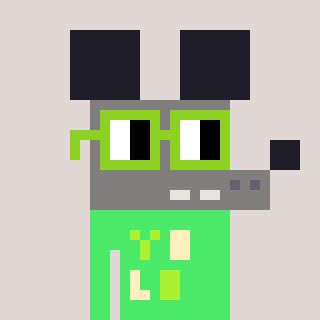
a pixel art character with square light green glasses, a mouse-shaped head and a teal-colored body on a warm background